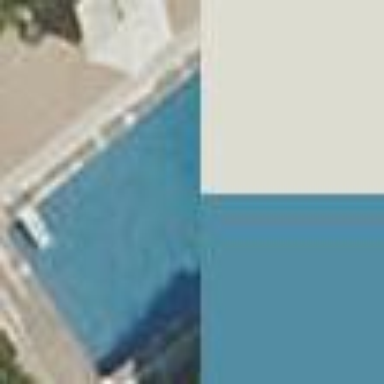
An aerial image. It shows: Swimming pool located in leisure land.